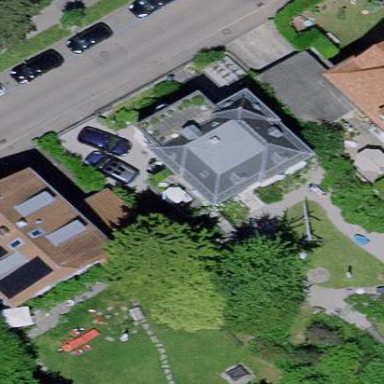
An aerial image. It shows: Residential building with unique quadruple saltbox roof shape.